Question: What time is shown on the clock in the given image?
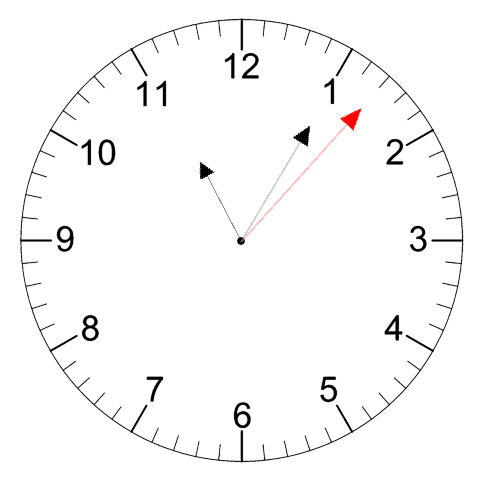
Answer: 11:05:07